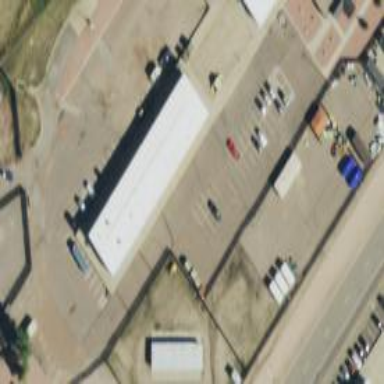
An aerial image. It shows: Parking area.